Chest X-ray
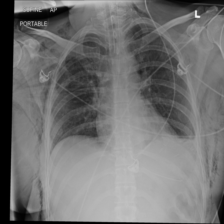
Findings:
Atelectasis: negative
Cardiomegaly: negative
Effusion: negative
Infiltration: negative
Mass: negative
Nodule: negative
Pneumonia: negative
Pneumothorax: negative
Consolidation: negative
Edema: negative
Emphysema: negative
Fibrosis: negative
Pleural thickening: negative
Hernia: negative